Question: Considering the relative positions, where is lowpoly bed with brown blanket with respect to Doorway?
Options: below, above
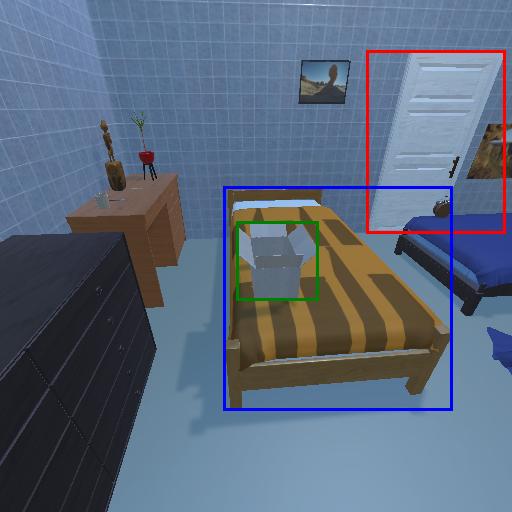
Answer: below